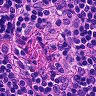
Metastatic tissue present: no